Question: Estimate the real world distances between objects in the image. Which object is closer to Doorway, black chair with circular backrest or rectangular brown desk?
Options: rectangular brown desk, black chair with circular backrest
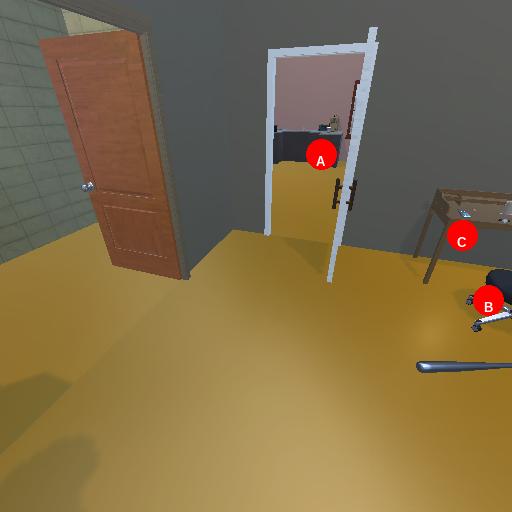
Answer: rectangular brown desk